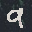
Label: 9